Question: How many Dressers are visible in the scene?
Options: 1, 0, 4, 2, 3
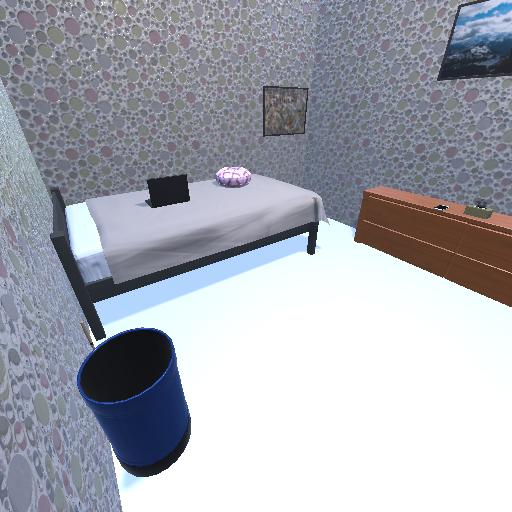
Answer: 1